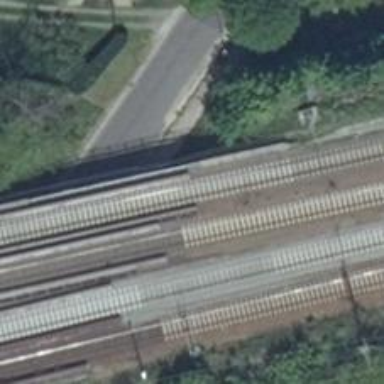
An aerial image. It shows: Bridge over electrified railway with contact line.